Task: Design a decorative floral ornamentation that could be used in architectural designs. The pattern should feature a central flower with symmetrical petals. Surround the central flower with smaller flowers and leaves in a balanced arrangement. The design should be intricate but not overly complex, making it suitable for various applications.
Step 1651:
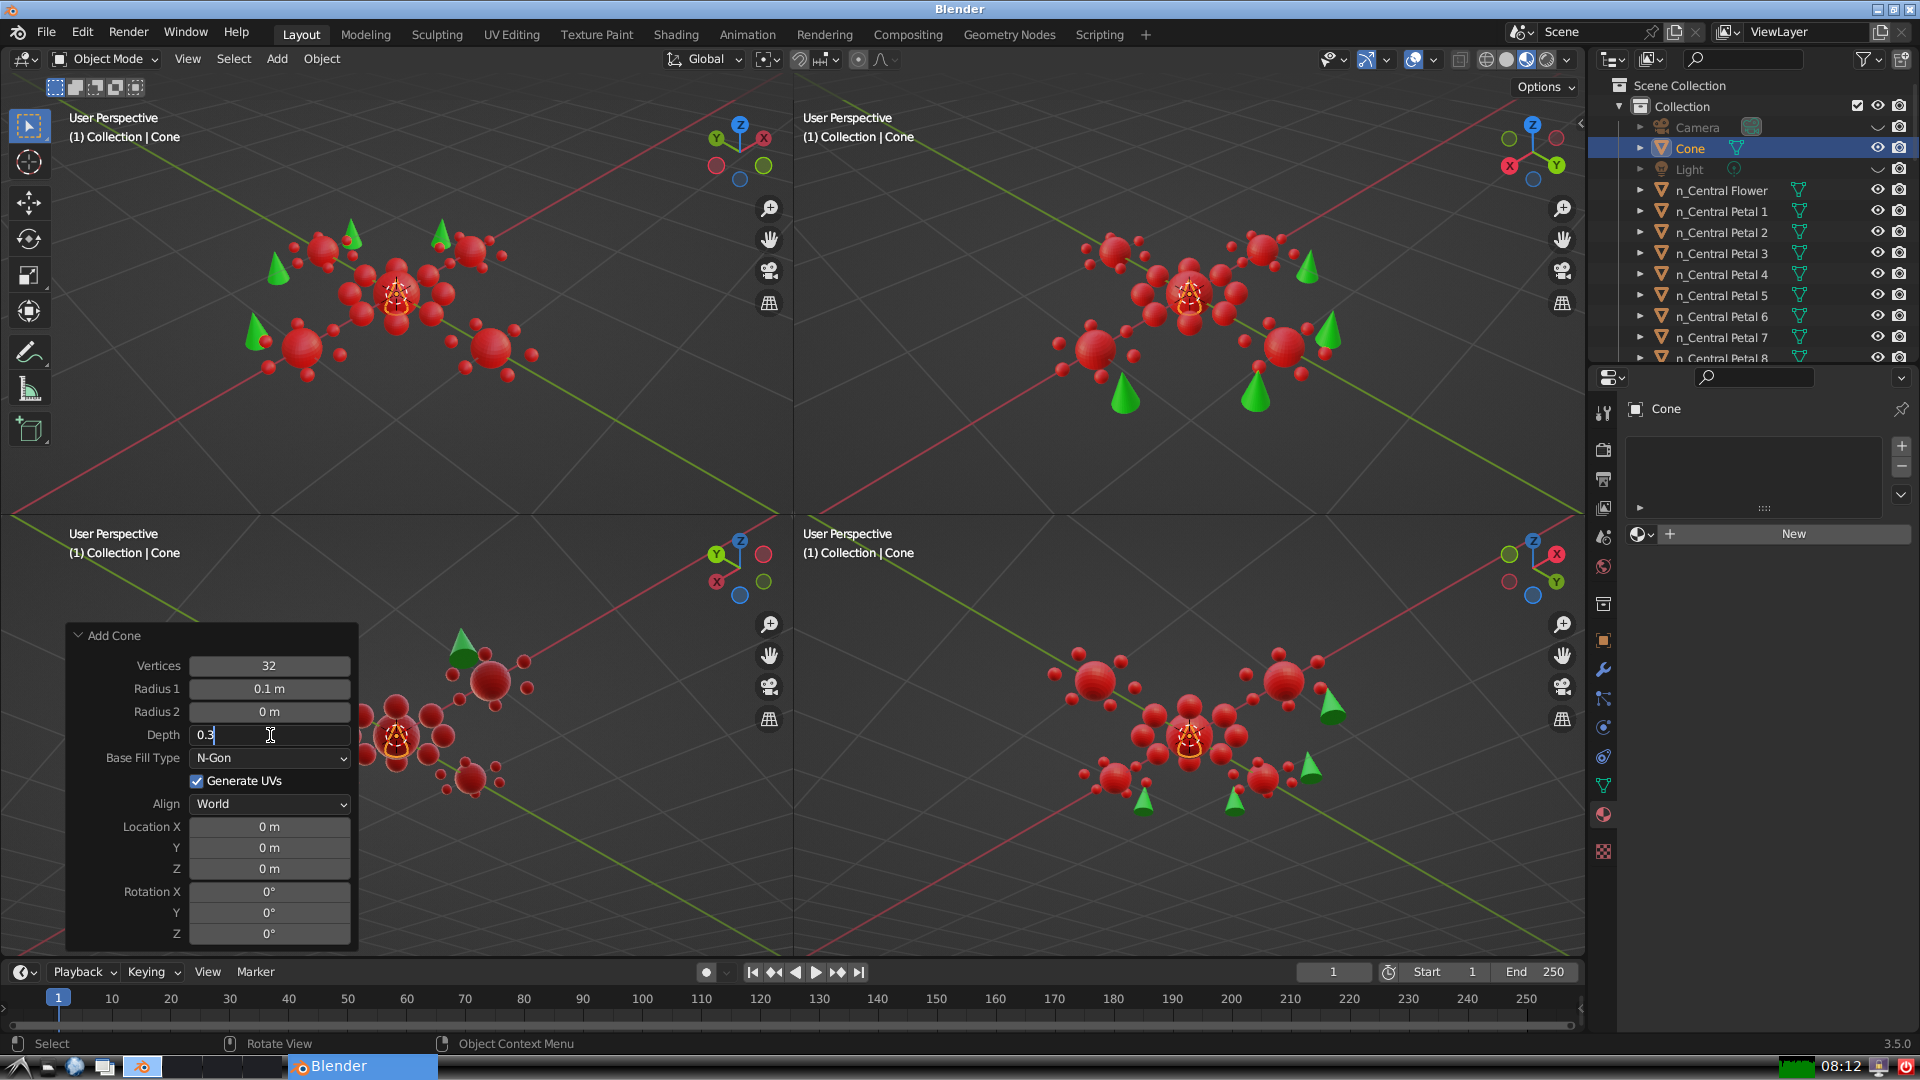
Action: {"key_press": ['Return']}